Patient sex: F
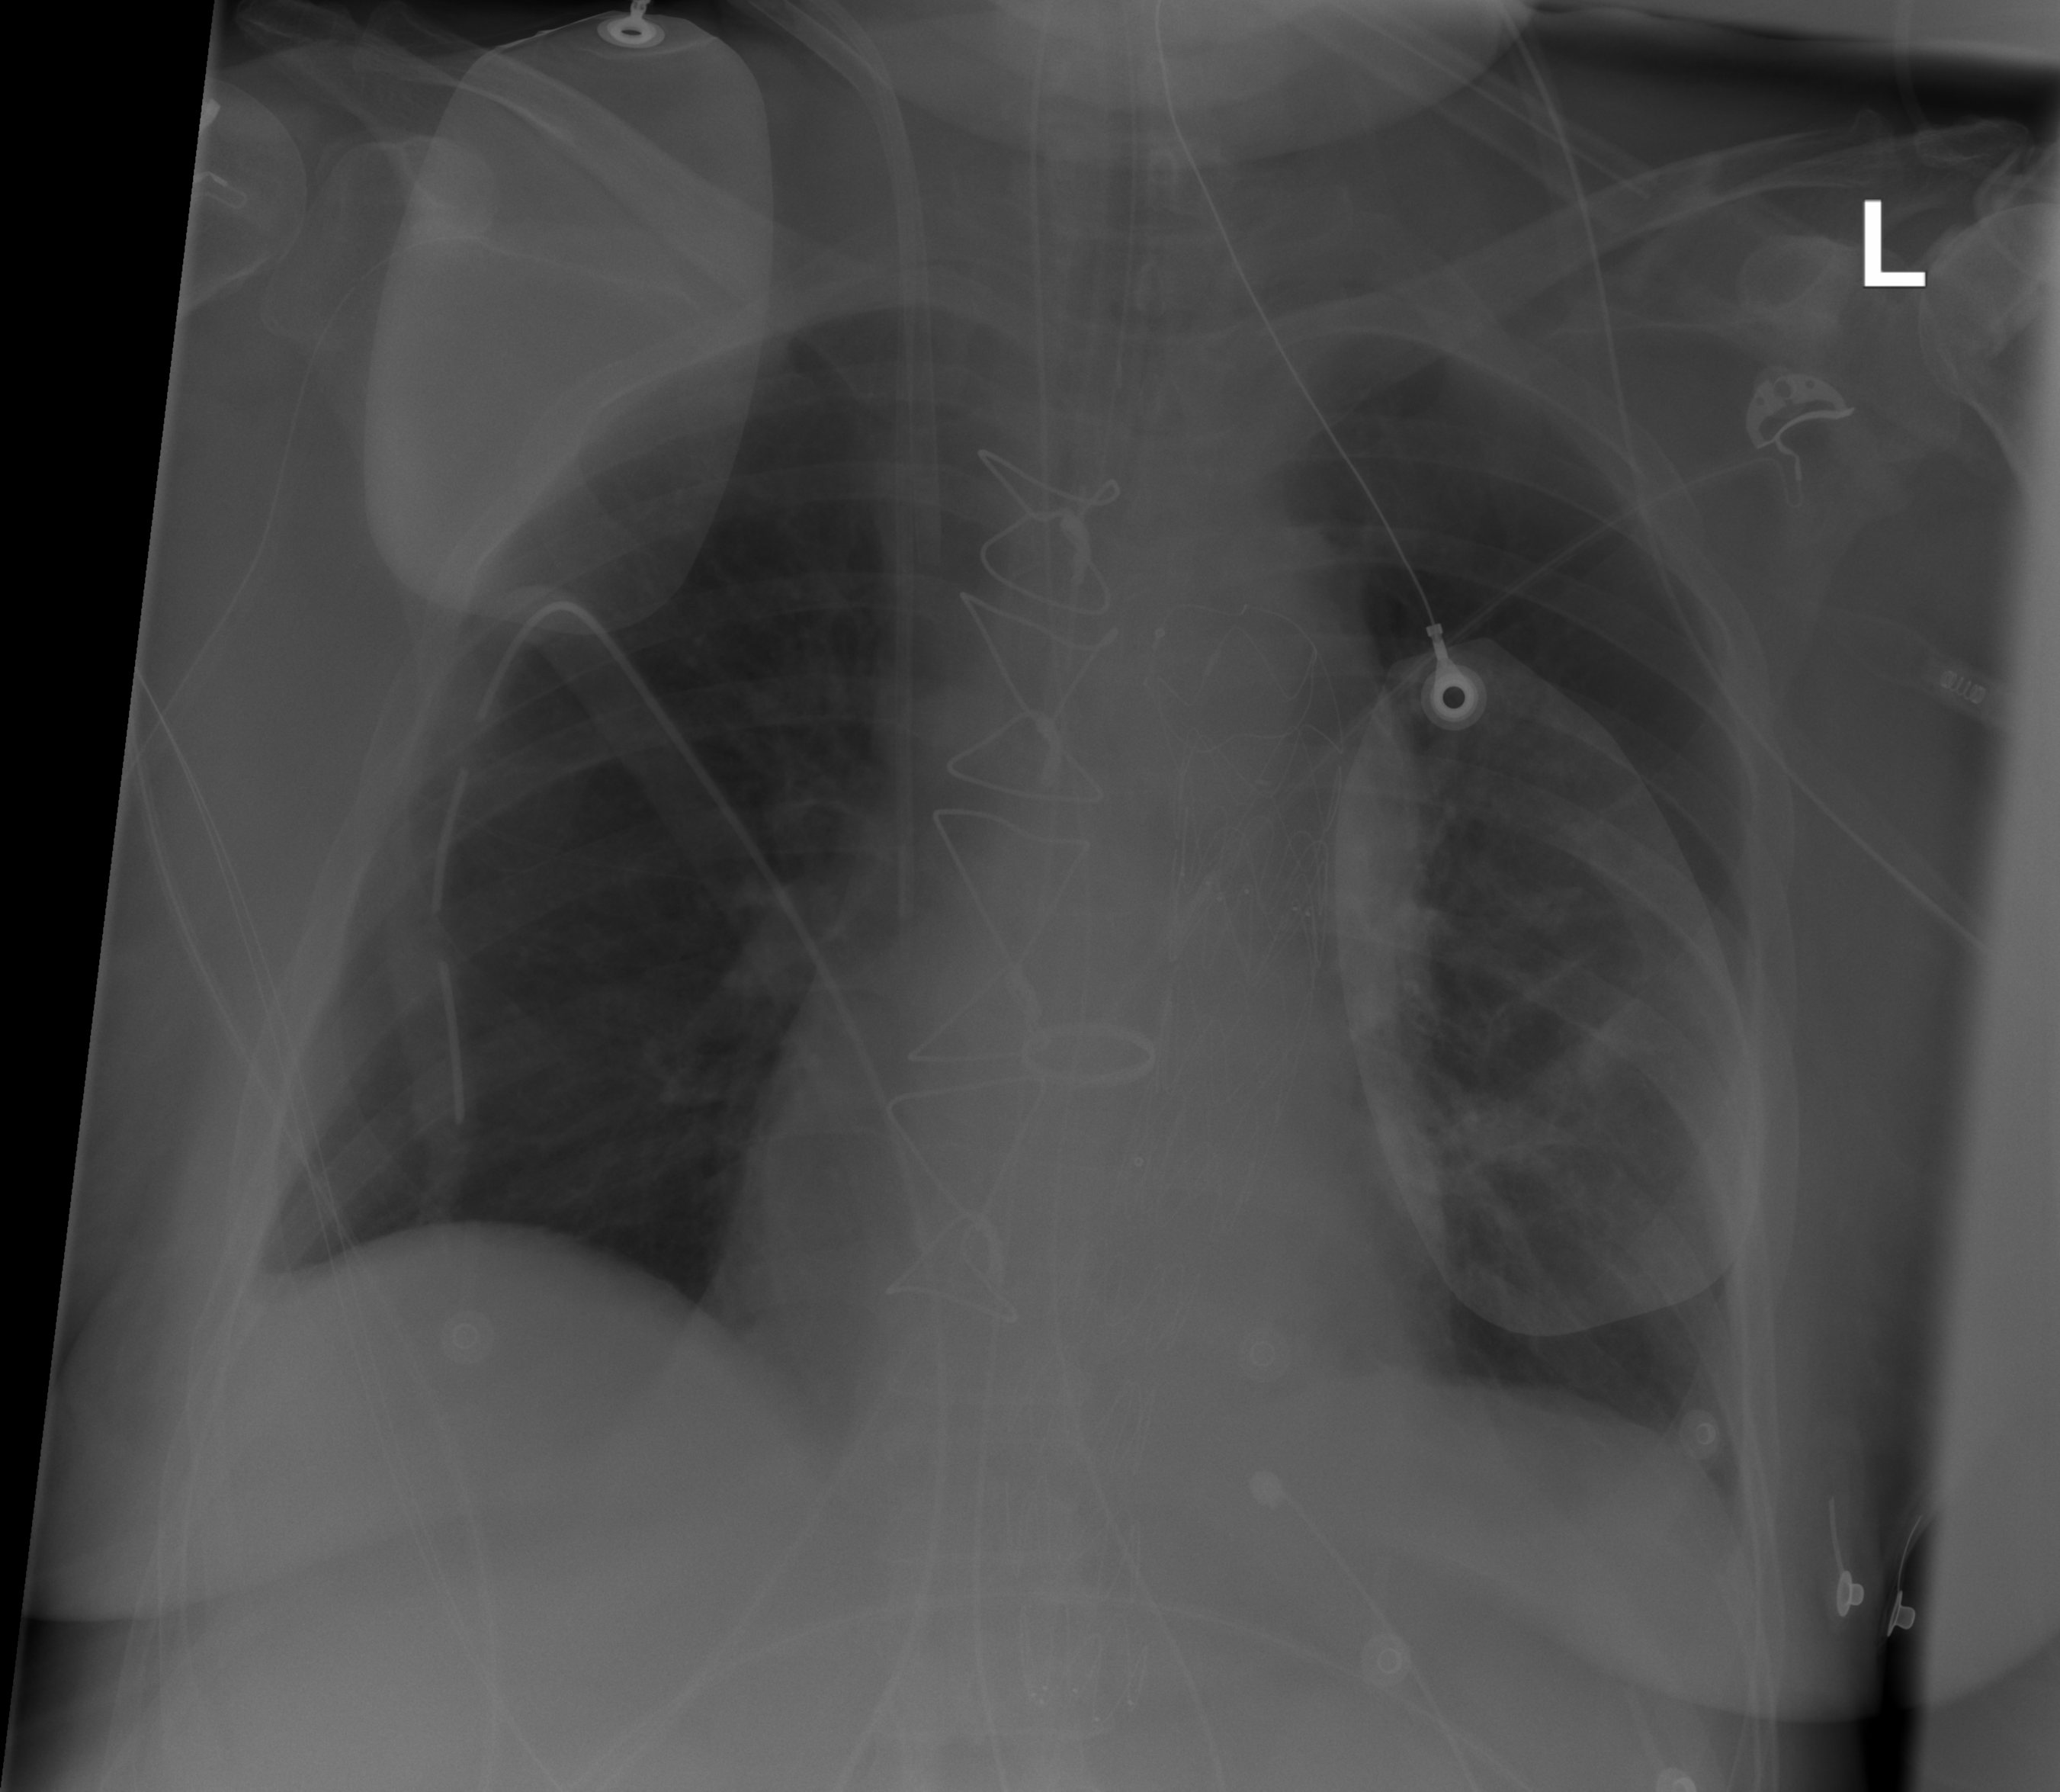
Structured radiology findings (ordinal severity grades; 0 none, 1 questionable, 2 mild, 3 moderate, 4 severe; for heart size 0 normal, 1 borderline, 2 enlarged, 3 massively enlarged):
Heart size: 0
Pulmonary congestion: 0
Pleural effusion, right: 0
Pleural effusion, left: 0
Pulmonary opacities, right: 0
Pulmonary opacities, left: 0
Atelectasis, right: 0
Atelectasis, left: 1